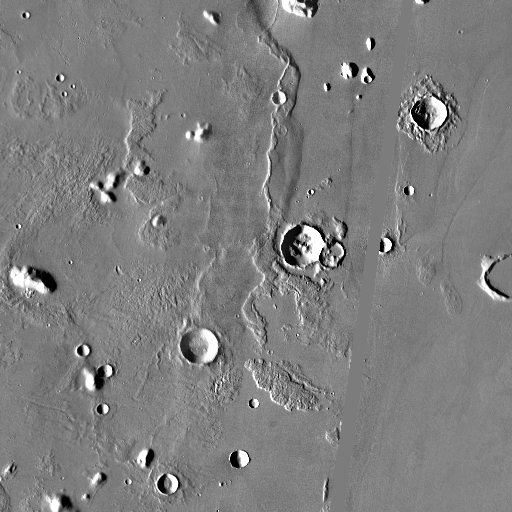
Crater classes present: Background, Other, Layered, Buried, Secondary